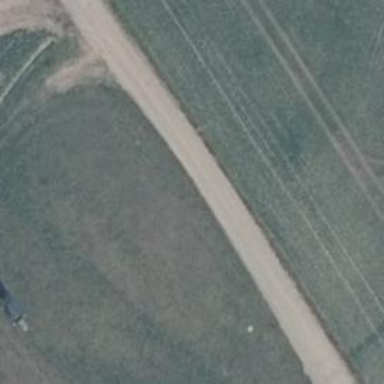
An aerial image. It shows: Ground track with grade3 quality.